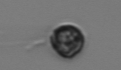
Label: Dinophyceae